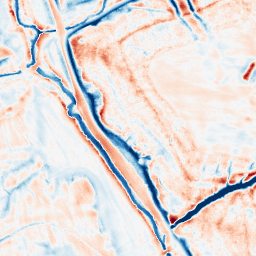
Category: edge_preserving
Decomposition family: bilateral
Decomposition parameters: d: 21
sigma_color: 25
sigma_space: 150
Upsampling method: bicubic_16x
Upsampling parameters: scale: 16
Upsampling scale: 16